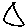
Label: triangle